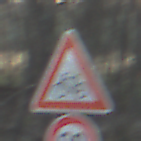
Verkehrszeichen: RadverkehrRechts
Zusatzzeichen unten: Geschwindigkeit80
Umgebung: Outdoor, Nature
Tageszeit: SunriseSunset
Wetter: Clear
Licht: Natural
Jahreszeit: Winter
Kontrast: LowContrast